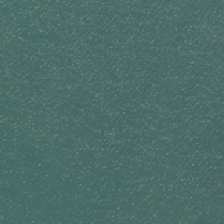
Land cover: lake_pond